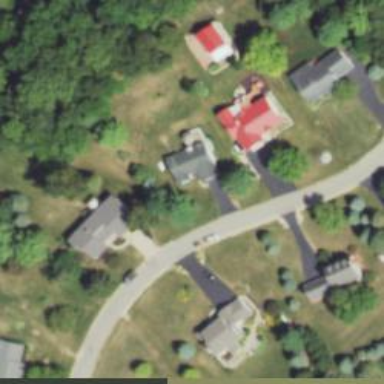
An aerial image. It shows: Residential road.